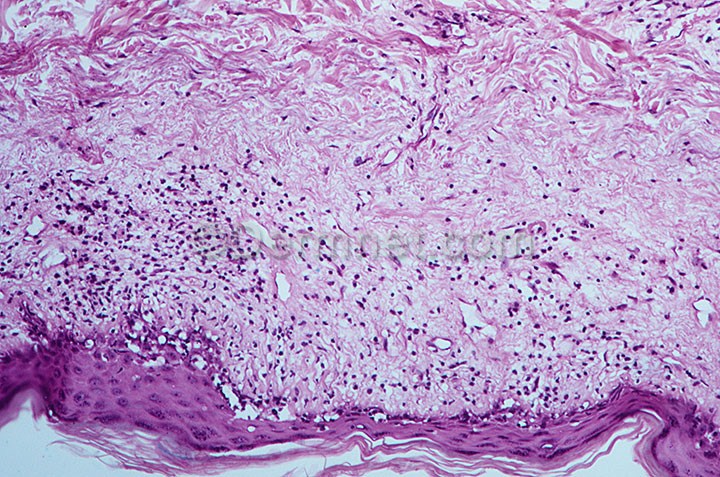
Disease: Lupus and other Connective Tissue diseases